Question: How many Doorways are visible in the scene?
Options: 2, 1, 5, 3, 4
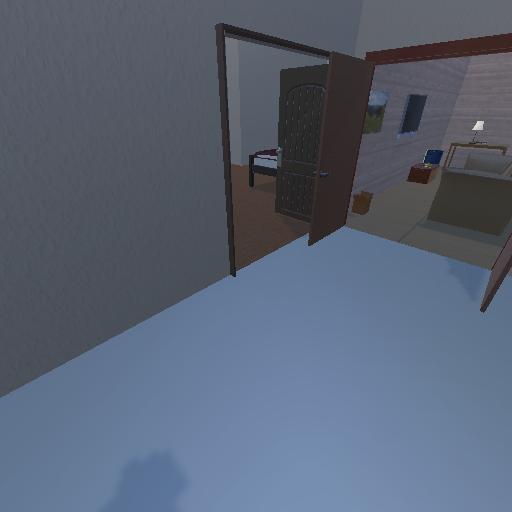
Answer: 2